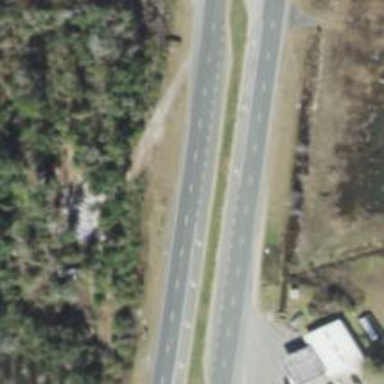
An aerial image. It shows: Asphalt road classified as trunk highway.